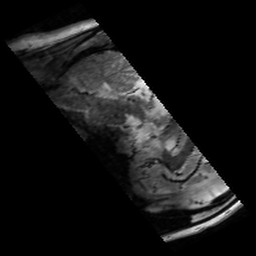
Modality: T2w
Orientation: sagittal
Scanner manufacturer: siemens
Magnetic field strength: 6.98 T
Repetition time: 5.65 s
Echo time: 0.044 s